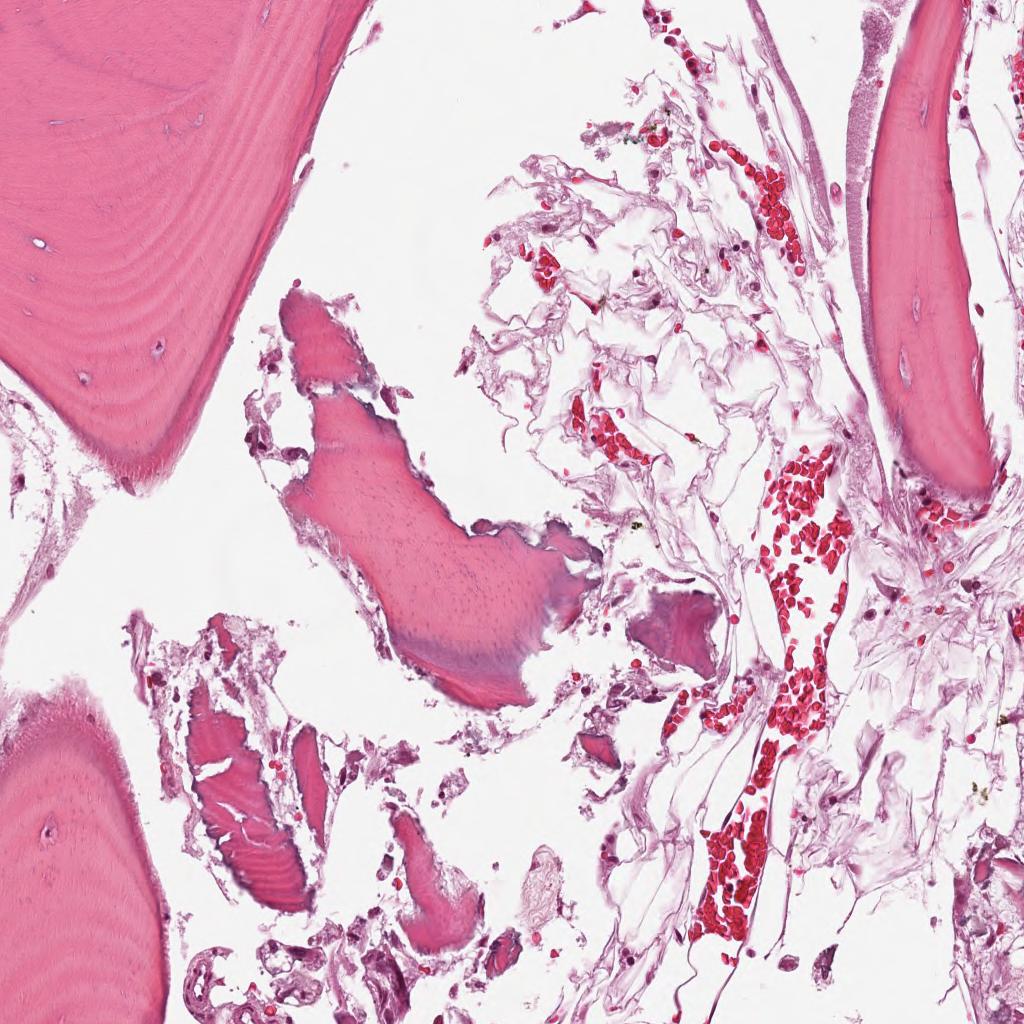
Label: Non-Tumor